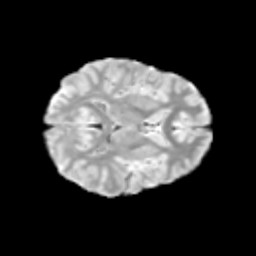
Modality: T2w
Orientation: axial
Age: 12
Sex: female
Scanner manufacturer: siemens
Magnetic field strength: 3 T
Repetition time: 3.8 s
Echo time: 0.07 s